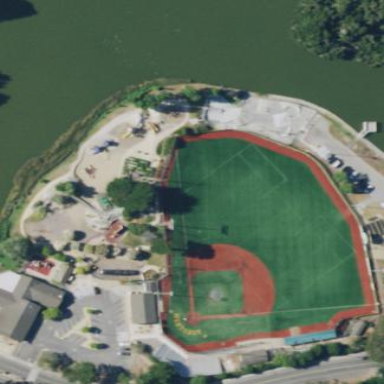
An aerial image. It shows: Baseball pitch for leisure land activities.